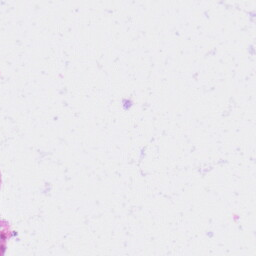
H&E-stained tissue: Liver